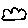
Label: cloud